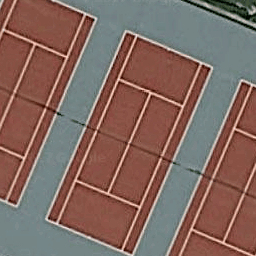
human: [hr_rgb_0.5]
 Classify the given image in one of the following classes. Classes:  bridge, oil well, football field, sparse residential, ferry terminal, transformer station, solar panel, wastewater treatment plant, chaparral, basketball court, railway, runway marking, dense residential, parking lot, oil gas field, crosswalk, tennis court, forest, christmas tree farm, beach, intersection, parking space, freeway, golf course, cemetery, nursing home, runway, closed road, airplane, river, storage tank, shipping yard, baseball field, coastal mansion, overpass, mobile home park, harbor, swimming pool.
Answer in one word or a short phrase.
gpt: tennis court